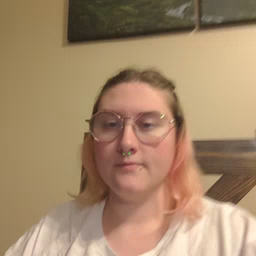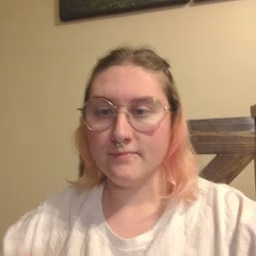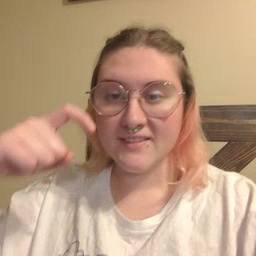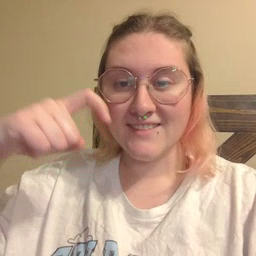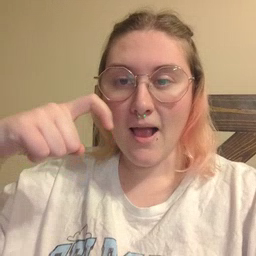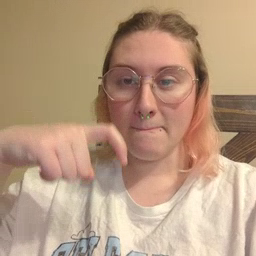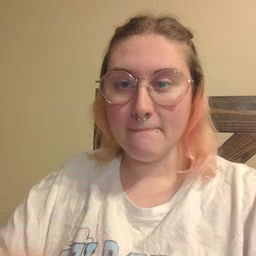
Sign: time